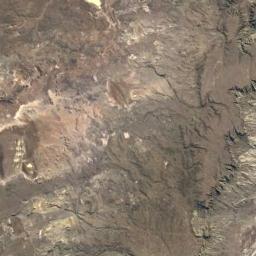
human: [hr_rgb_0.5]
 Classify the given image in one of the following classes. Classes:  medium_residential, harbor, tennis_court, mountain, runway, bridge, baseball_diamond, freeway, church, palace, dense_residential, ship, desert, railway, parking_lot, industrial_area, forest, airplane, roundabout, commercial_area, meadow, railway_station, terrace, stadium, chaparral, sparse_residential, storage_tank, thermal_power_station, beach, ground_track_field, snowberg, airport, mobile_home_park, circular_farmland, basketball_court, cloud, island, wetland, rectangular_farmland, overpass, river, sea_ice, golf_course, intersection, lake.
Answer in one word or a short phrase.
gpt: desert